Question: I encountered a strange DirectX problem. When I move my camera, some of the models starts flickering or some of the model parts just disappear like in screenshot bellow. Any ideas why? Could it be related with vertex buffer?

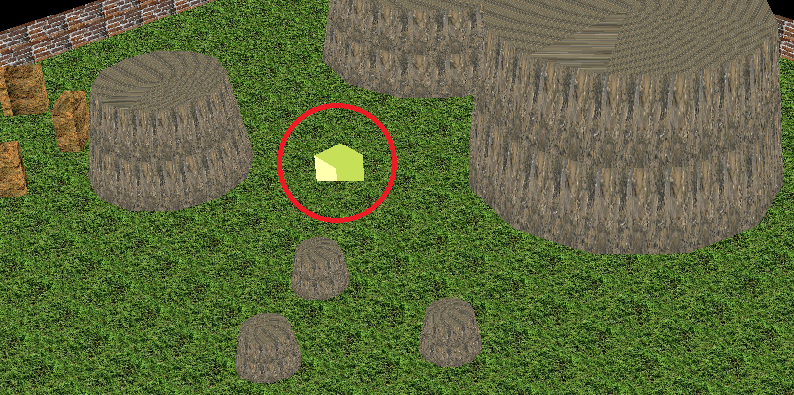
Answer: So I managed to fix my problem. I set:
'''
D3DXMatrixPerspectiveFovLH( &matProj, D3DX_PI/4, (4.0f / 3.0f), 0.5f, 10000 );
'''
to:
'''
D3DXMatrixPerspectiveFovLH( &matProj, D3DX_PI/4, (4.0f / 3.0f), 1.0f, 1000 );
'''
If the view distance is too small for you, better scale your objects, but do not increase your view distance while working at such basic stuff like me.